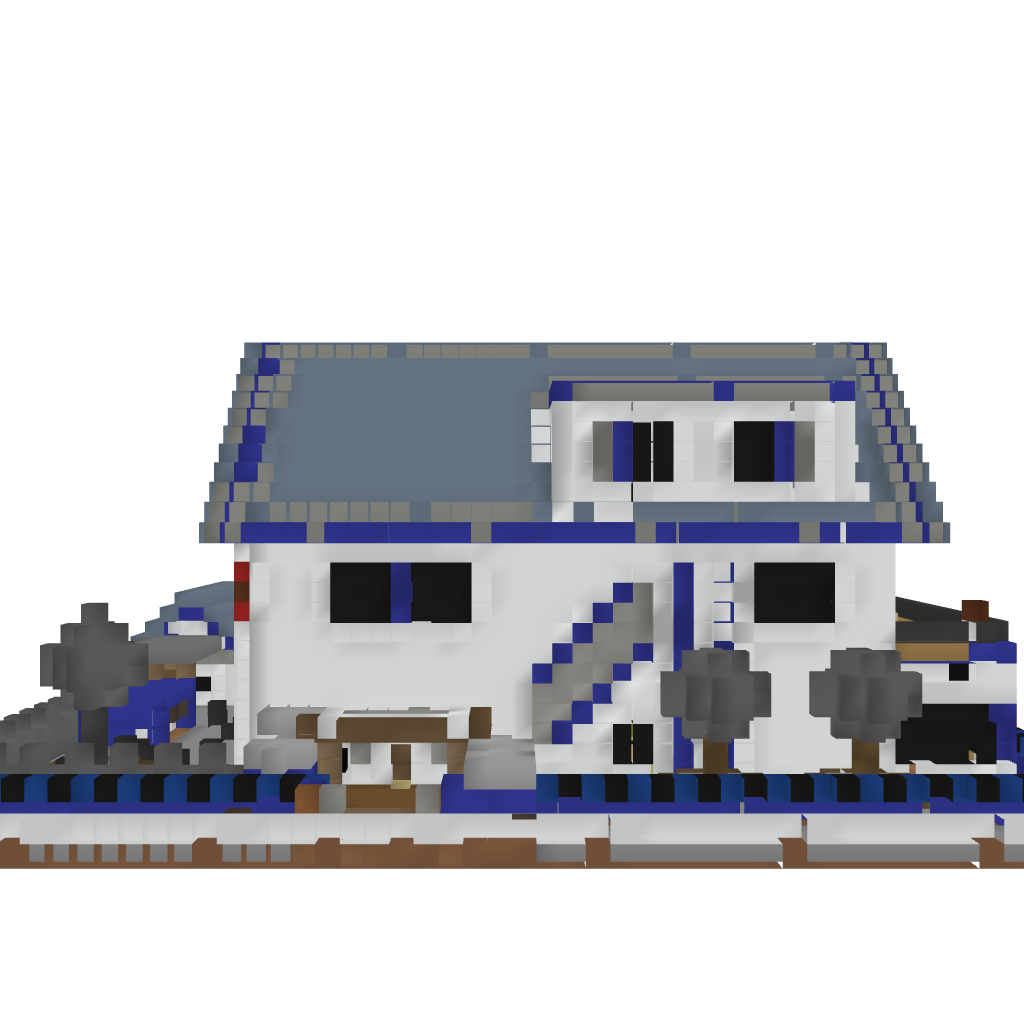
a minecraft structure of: Moderne Villa